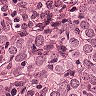
Metastatic tissue present: yes